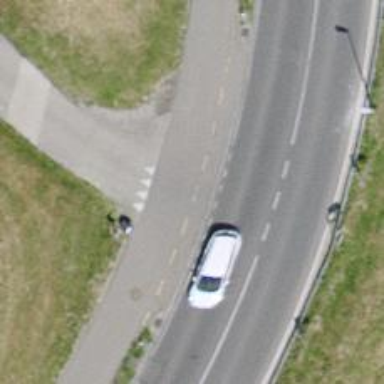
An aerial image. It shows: Cycleway.